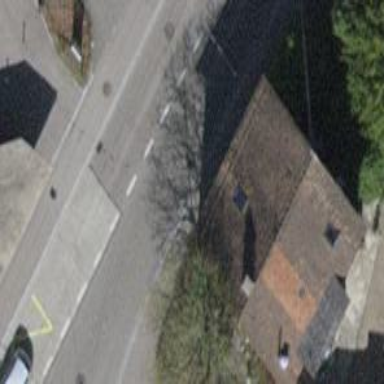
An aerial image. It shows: Detached building with gabled roof made of roof tiles.